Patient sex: M
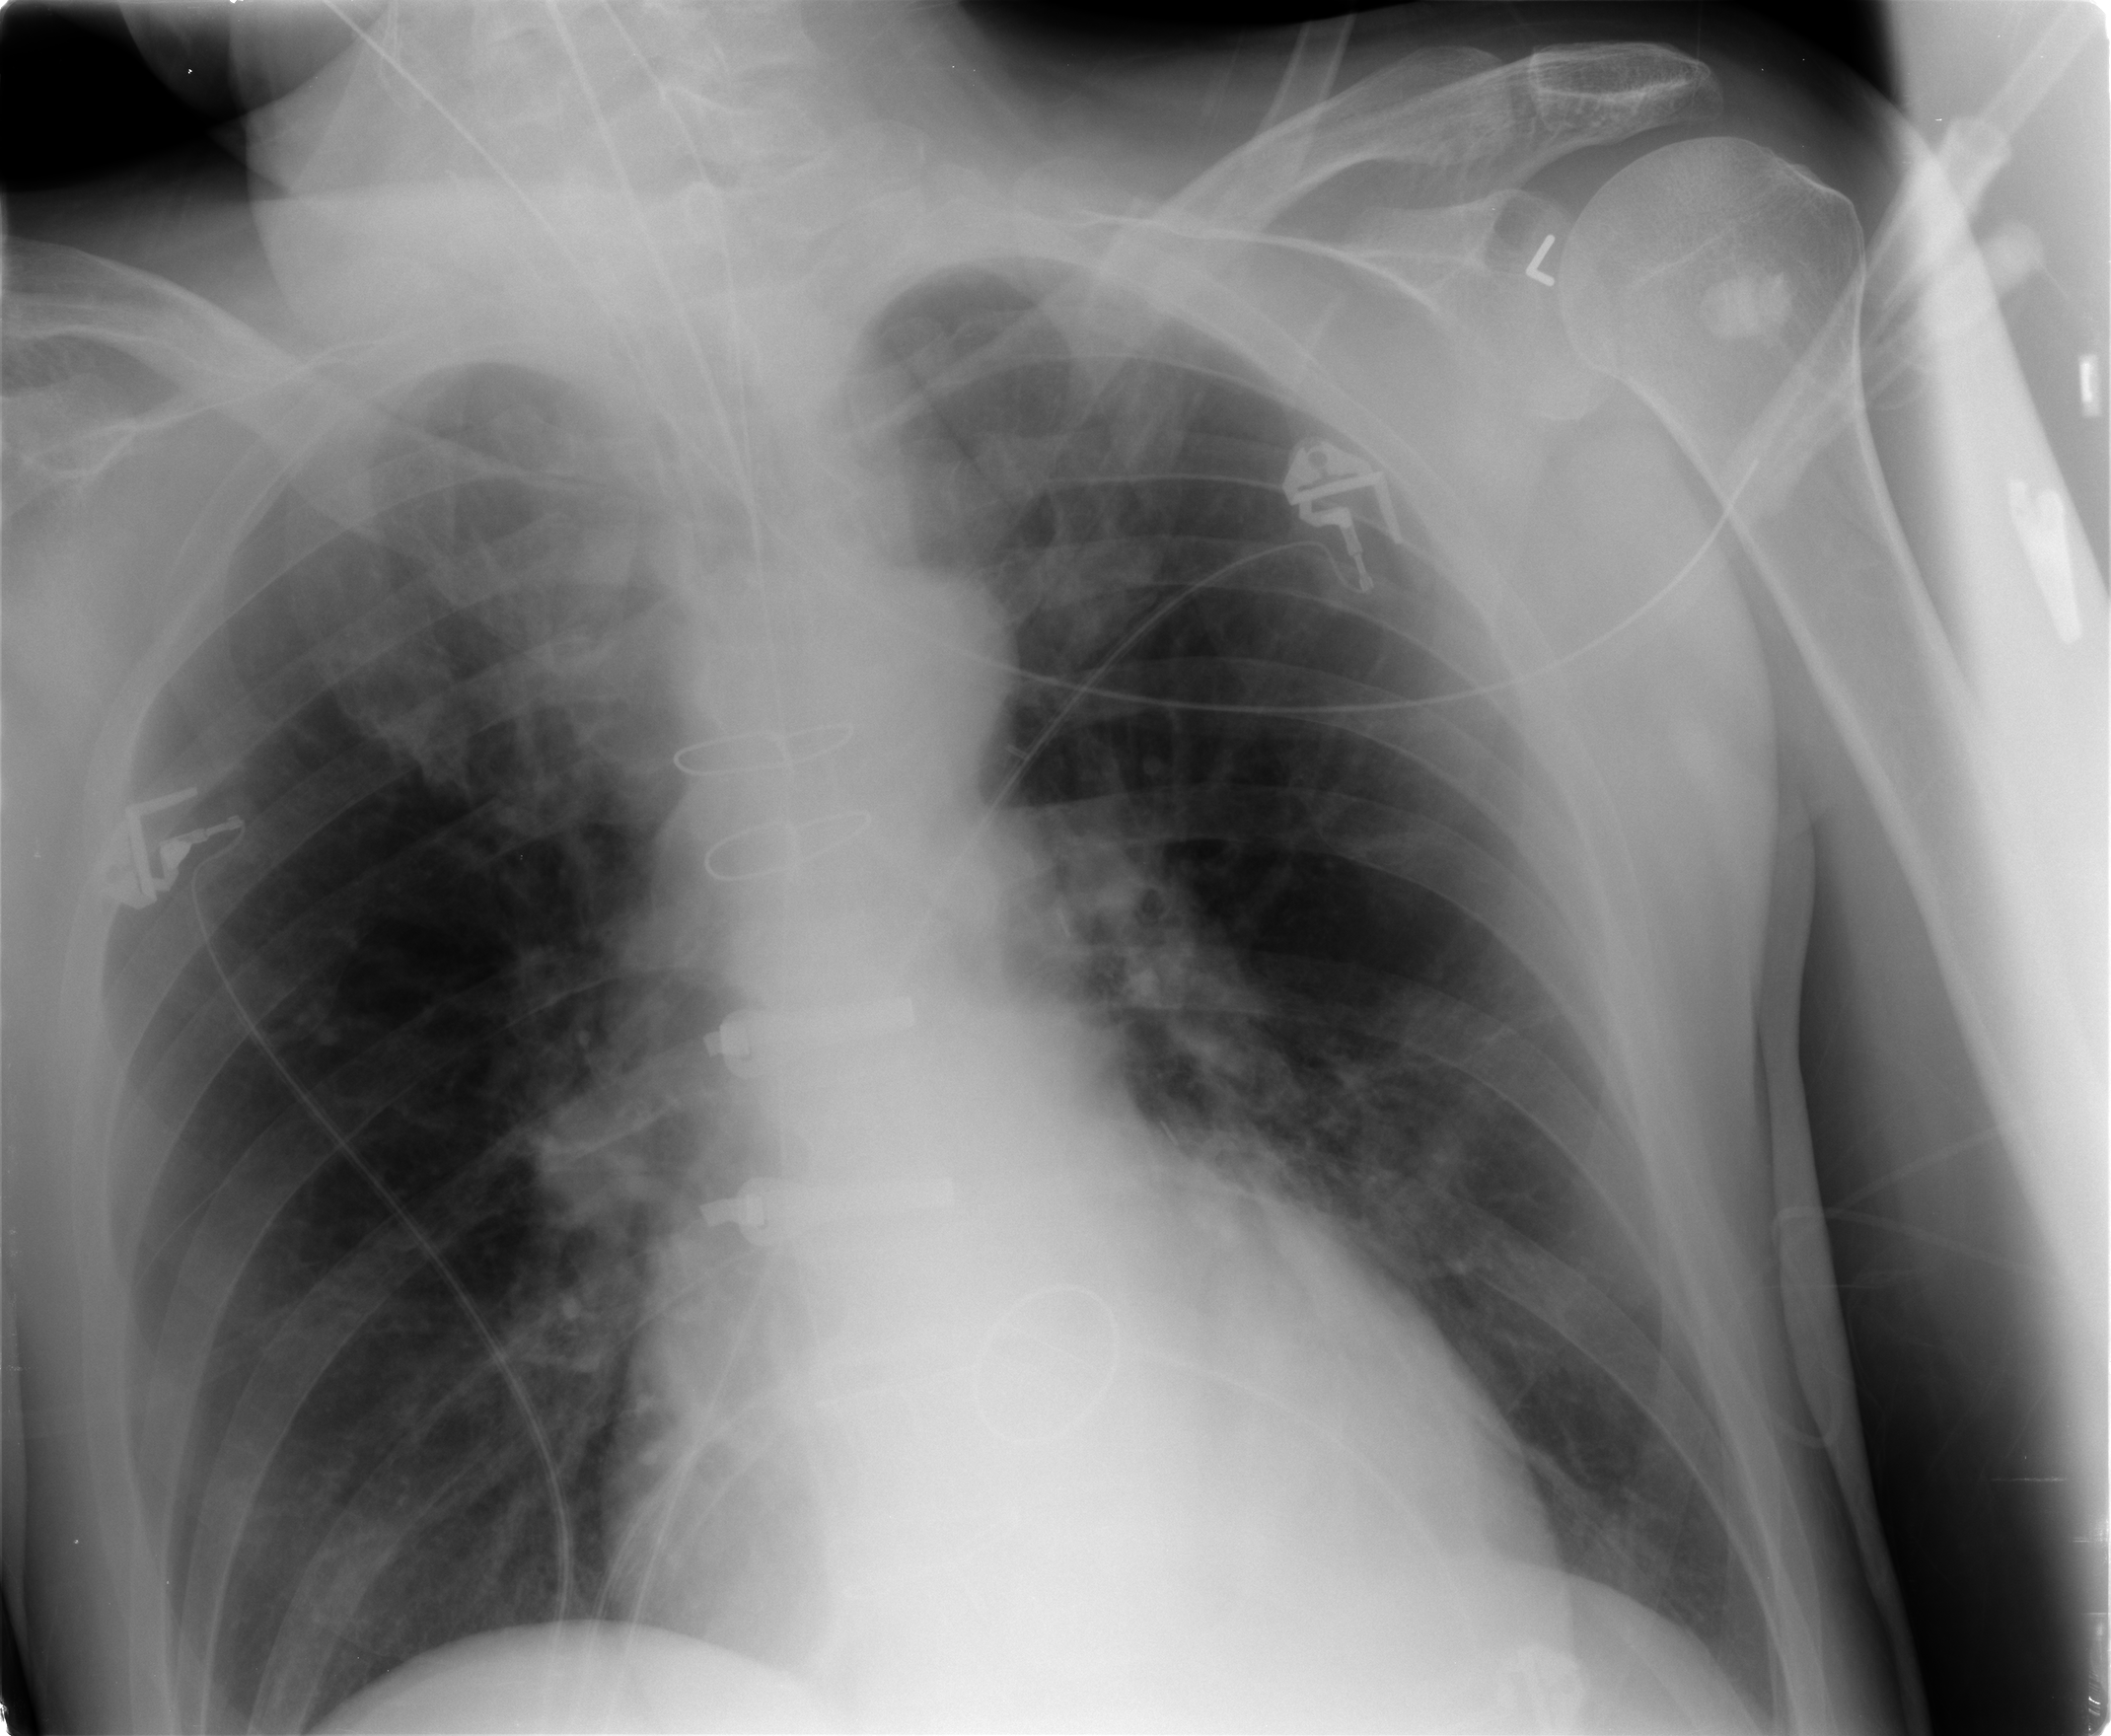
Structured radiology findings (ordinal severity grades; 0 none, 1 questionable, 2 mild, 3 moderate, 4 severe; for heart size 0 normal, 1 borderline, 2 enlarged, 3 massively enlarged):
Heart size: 1
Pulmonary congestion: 2
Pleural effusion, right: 0
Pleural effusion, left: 0
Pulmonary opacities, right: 0
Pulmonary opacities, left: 1
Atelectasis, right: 0
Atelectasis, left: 2